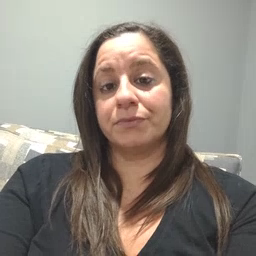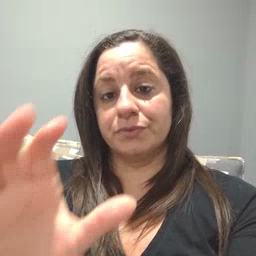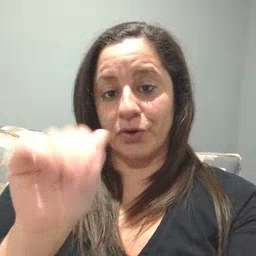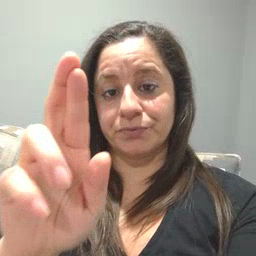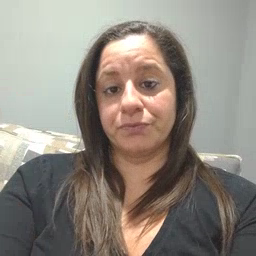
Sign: car